Field crop: maize
Growth stage: 2
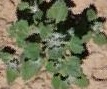
Species: chenopodium